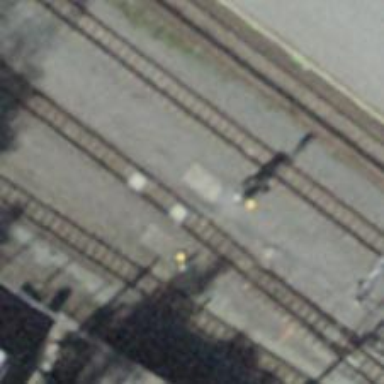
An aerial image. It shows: Railway signal.